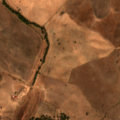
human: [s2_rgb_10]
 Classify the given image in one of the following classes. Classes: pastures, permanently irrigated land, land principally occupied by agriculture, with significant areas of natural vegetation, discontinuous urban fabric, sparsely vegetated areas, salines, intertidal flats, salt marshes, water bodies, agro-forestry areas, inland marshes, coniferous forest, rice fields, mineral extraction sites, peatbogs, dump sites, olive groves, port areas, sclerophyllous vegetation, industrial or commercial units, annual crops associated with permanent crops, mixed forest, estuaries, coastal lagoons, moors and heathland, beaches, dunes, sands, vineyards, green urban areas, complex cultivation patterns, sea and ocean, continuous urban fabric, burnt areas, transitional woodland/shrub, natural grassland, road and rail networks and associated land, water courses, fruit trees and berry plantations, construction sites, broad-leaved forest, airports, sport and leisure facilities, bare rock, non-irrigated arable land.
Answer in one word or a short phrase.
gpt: non-irrigated arable land, olive groves, agro-forestry areas, transitional woodland/shrub